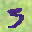
Label: 3